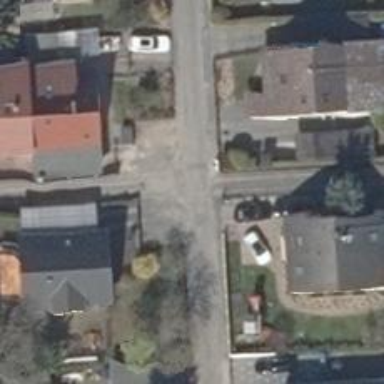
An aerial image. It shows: Smooth asphalt road in residential area.